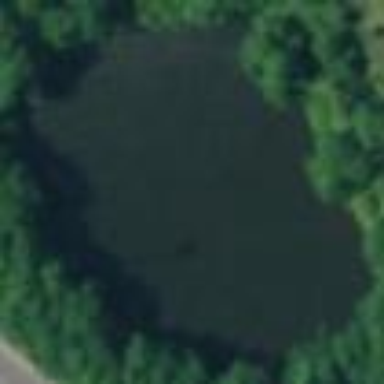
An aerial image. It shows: Serene pond surrounded by nature.